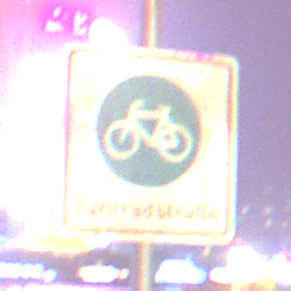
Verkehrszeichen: BeginnFahrradstrasse
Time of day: Night
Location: Outdoor (Urban)
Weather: PartlyCloudy
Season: NotSpecified
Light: Natural